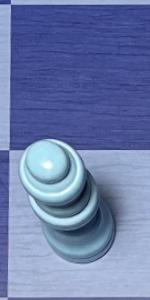
Label: Queen_White